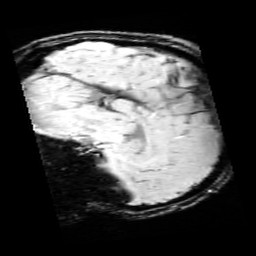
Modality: SWI
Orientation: sagittal
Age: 13
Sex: male
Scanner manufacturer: siemens
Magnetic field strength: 3 T
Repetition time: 0.027 s
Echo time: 0.02 s